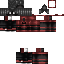
A male skeleton skin with dark skin, wearing brown helmet dressed in a red armor chest and red pants, featuring a closed mouth.